Question: What is the reading of this measurement?
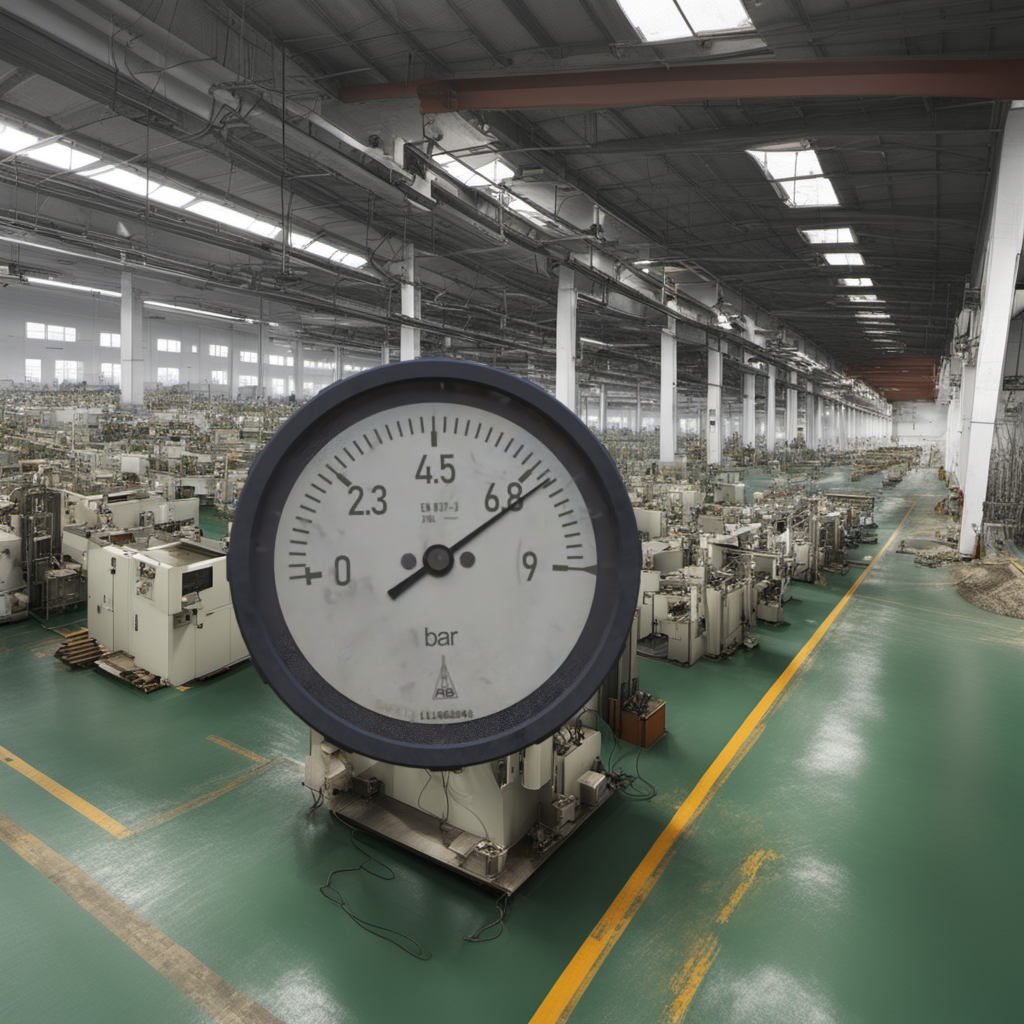
Answer: The result is 7.04
Question: What is the range of the measurement shown in the image?
Answer: The range is from 0 to 9
Question: What is the minimum and maximum reading range of this measurement?
Answer: The minimum value is 0 and the maximum value is 9